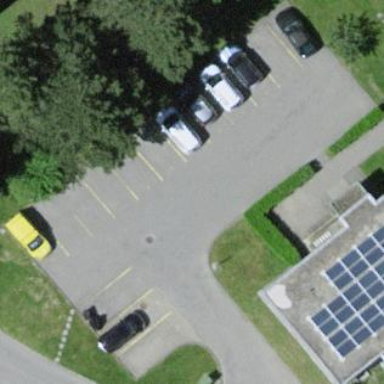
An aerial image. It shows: Parking area.